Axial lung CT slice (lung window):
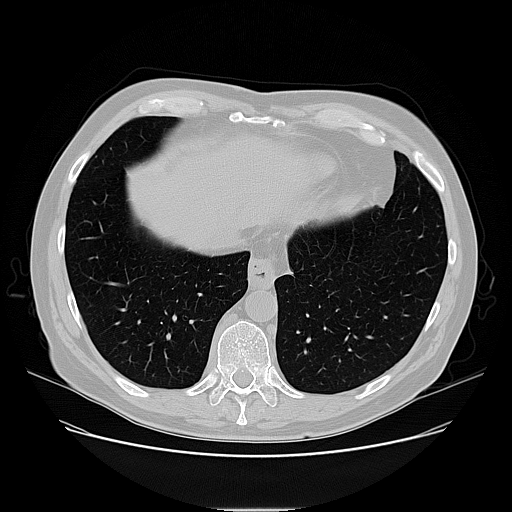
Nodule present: no